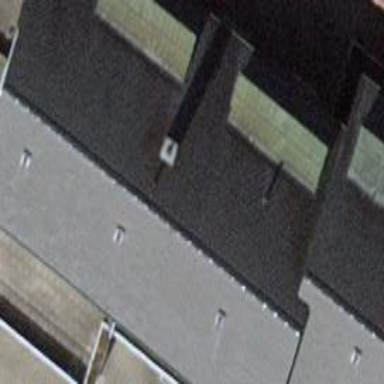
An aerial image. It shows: School building with gabled roof.